Question: I willt ry to be exact as possible, I have a main form we will call it "Form1" in the Form1 the user have the possibility, throught a menu strip to launch another form, we will call it "Form2", in the Form2 I have another menustrip and a datagridview.
My problem when the user launch the Form2 I have to click with the left button 2 time before the menu strip get "activated" what I mean is
- - - -
it's really anoying and I can't fix this because I have no idea what is causing it
if you guys have any kind of solution or need more information just tell me.
This is the Form2 named Ajout.vb
'''
Imports System.Data.OleDb
Imports System.Globalization
Public Class Ajout
Private dSet As DataSet
Private dAdapter As New OleDbDataAdapter
Private bJustEdit As Boolean = False
Sub New(ByRef dSet As DataSet, ByRef dAdapter As OleDbDataAdapter)
InitializeComponent()
Me.dSet = dSet
Me.dAdapter = dAdapter
End Sub
Private Sub Ajout_Load(sender As Object, e As EventArgs) Handles MyBase.Load
With DataGridView1
.DataSource = dSet
.DataMember = "Articles_table"
.Columns("Prix").DefaultCellStyle.Format = "C2"
Console.WriteLine(.Columns("Prix").ValueType)
For Each clm As DataGridViewColumn In .Columns
clm.SortMode = DataGridViewColumnSortMode.NotSortable
Next
End With
End Sub
Private Sub DataGridView1_DataError(ByVal sender As Object, ByVal e As DataGridViewDataErrorEventArgs) Handles DataGridView1.DataError
'Quelle est l'erreur
If (TypeOf (e.Exception) Is ConstraintException) Then
'Envoie une message box pour informer l'utilisateur avec une possibiliter
If (drMessageBoxFuntion(0) = Windows.Forms.DialogResult.Yes) Then
'Possibiliter choisi on regarde si le sender est bien de datagridview pour eviter un erreur de cast
If (TypeOf sender Is DataGridView) Then
'Nouvelle variable car sa devien inlisible avec beaucoup de cast
Dim dgvLocal As DataGridView = CType(sender, DataGridView)
Dim sNameValue As String = dgvLocal.Rows(e.RowIndex).Cells("Nom").Value.ToString
Dim dgvOriginalCells As DataGridViewCellCollection = dgvLocal.Rows(dgvFindRowsBy_Name(sNameValue).Index).Cells
Dim dgvErrorCells As DataGridViewCellCollection = dgvLocal.Rows(e.RowIndex).Cells
'Regarde si le prix est pareille si faux propose a l'utilisateur d'updater le prix avec le nouveau
'ou de simplement ajouter la quantite
If (Not Equals(dgvOriginalCells("Prix").Value.ToString, dgvErrorCells("Prix").Value.ToString)) Then
'Prix different propose de mettre a jour
If (drMessageBoxFuntion(1) = Windows.Forms.DialogResult.Yes) Then
dgvOriginalCells("Prix").Value = dErrorRow()
dgvOriginalCells("Quantite").Value += dgvErrorCells("Quantite").Value
Else
dgvOriginalCells("Quantite").Value += dgvErrorCells("Quantite").Value
End If
Else
dgvOriginalCells("Quantite").Value += dgvErrorCells("Quantite").Value
End If
'Sender inconnu
Else
MsgBox("Une erreur inconnu est survenu, aucune operation n'a ete effectue, vous n'avez qu'a recommencer")
End If
End If
'Si lettre entre, msg pour informer le reste est gerer par le dataset qui n'accepte que
'les chiffre, car defini dans la database
ElseIf (TypeOf (e.Exception) Is FormatException) Then
MsgBox("Vous ne pouvez pas entrer de lettre dans la collone de prix ou de quantite")
End If
End Sub
'Fonction contenant plusieur message box
Private Function drMessageBoxFuntion(ByVal index As Integer) As DialogResult
If (index = 0) Then
Dim drAction As DialogResult = MessageBox.Show("Vous ne pouvez pas ajouter deux fois le meme nom," & _
" voulez vous ajouter la quantite du nouvelle arti" & _
"cle a celui deja present ?", _
"Erreur, article double.", _
MessageBoxButtons.YesNo, _
MessageBoxIcon.Question)
Return drAction
ElseIf (index = 1) Then
Dim drAction As DialogResult = MessageBox.Show("Le prix de vos deux article, de meme genre, differe." & _
"Voulez-vous mettre a jour le prix a jour (oui), ou " & _
"simplement ajouter la quantite a l'item deja present (no" & _
"n).", "Erreur, prix different", _
MessageBoxButtons.YesNo, _
MessageBoxIcon.Question)
Return drAction
End If
Return Nothing
End Function
'Retourne une datagridviewROW et non l'index car permet d'avoir l'objet
'et donc de prendre la methode index ou autre methode si le besoin est
Private Function dgvFindRowsBy_Name(ByVal oNameValue As Object) As DataGridViewRow
For Each row As DataGridViewRow In DataGridView1.Rows
If row.Cells.Item("Nom").Value = oNameValue Then
Return row
End If
Next
Return Nothing
End Function
'Message pre programmer dans une array permettant l'affichage de message avec une input
Private Function dErrorRow() As Single
Dim dNewValue As Object = InputBox("Nouveau prix, entrez uniquement un nombre s'il vous plait.")
Do Until IsNumeric(dNewValue)
dNewValue = InputBox("Nouveau prix, entrez uniquement un nombre s'il vous plait.")
Loop
Return CType(dNewValue, Single)
End Function
Private Sub DataGridView1_RowValidating(sender As Object, e As DataGridViewCellCancelEventArgs) Handles DataGridView1.RowValidating
If (TypeOf sender Is DataGridView) Then
Dim dgvRow As DataGridViewRow = CType(sender, DataGridView).Rows(e.RowIndex)
If (Not ((IsDBNull(dgvRow.Cells("Nom").Value) Or IsDBNull(dgvRow.Cells("Prix").Value) Or IsDBNull(dgvRow.Cells("Quantite").Value)) = (IsDBNull(dgvRow.Cells("Nom").Value) And IsDBNull(dgvRow.Cells("Prix").Value) And IsDBNull(dgvRow.Cells("Quantite").Value)))) Then
MsgBox("Veuillez remplir toute les cases.")
e.Cancel = True
End If
End If
End Sub
Private Sub DataGridView1_CellValidating(sender As Object, e As DataGridViewCellValidatingEventArgs) Handles DataGridView1.CellValidating
If (TypeOf sender Is DataGridView) Then
Dim dgvRow As DataGridViewRow = CType(sender, DataGridView).Rows(e.RowIndex)
If (Not dgvRow.IsNewRow) Then
If (e.ColumnIndex = 1) Then
Dim dTemp As Single
If (Not Single.TryParse(e.FormattedValue.ToString, NumberStyles.Currency, CultureInfo.CurrentCulture, dTemp) OrElse dTemp < 0) Then
MsgBox("La valeur ne doit pas etre negative ni etre une lettre. Ne laisser pas la case vide non plus.")
e.Cancel = True
End If
ElseIf (e.ColumnIndex = 2) Then
Dim iTemp As Integer
If (Not Integer.TryParse(e.FormattedValue.ToString, NumberStyles.Currency, CultureInfo.CurrentCulture, iTemp) OrElse iTemp < 0) Then
MsgBox("La valeur ne doit pas etre negative ni etre une lettre. Ne laisser pas la case vide non plus.")
e.Cancel = True
End If
End If
End If
dgvRow.Selected = False
End If
End Sub
Private Sub EnregistrerToolStripMenuItem_Click(sender As Object, e As EventArgs) Handles EnregistrerToolStripMenuItem.Click
If dSet.HasChanges Then
Try
Using con = New OleDbConnection("Provider=Microsoft.ACE.OLEDB.12.0;Data Source = Mokmeuh.accdb")
con.Open()
Dim cmb As New OleDbCommandBuilder(dAdapter)
dAdapter.Update(dSet.Tables("Articles_Table"))
End Using
Catch ex As Exception
End Try
End If
End Sub
Private Sub AnnulerToolStripMenuItem_Click(sender As Object, e As EventArgs) Handles AnnulerToolStripMenuItem.Click
dSet.RejectChanges()
DataGridView1.Refresh()
End Sub
End Class
'''
More precision

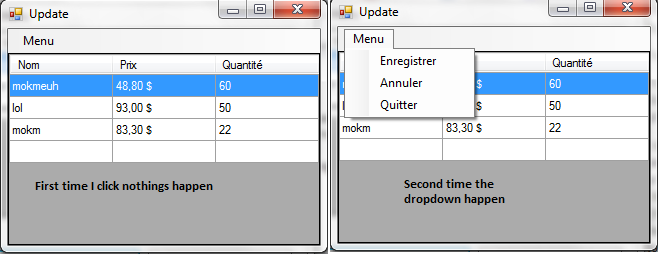
Answer: This is a flaw in the MenuStrip and ToolStrip classes, they don't properly handle the WM_MOUSEACTIVATE notification. These classes have plenty of quirks, they support controls and getting them to emulate the same behavior as a normal Windows window is never not a problem. These quirks didn't get addressed, the Winforms team got broken up shortly after the .NET 2.0 release to dedicate resources to WPF.
This should be a comment but there are already too many to have the solution noticeable, <URL>.
To do this is VB.NET, right-click your project and click Add + Class. Paste this code:
'''
Public Class MyMenuStrip
Inherits MenuStrip
Protected Overrides Sub WndProc(ByRef m As Message)
'' Set focus on WM_MOUSEACTIVATE message
If m.Msg = &H21 AndAlso Me.CanFocus AndAlso Not Me.Focused Then
Me.Focus()
End If
MyBase.WndProc(m)
End Sub
End Class
'''
Click Build + Build. You'll now have the MyMenuStrip item at the top of the toolbox. Drop it on your form, replacing the existing MenuStrip.